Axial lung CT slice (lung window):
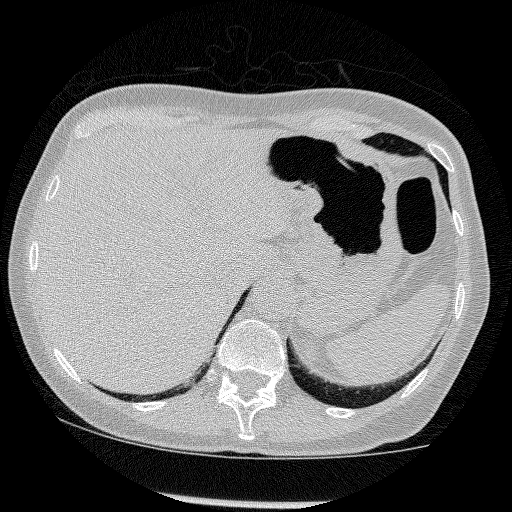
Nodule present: no